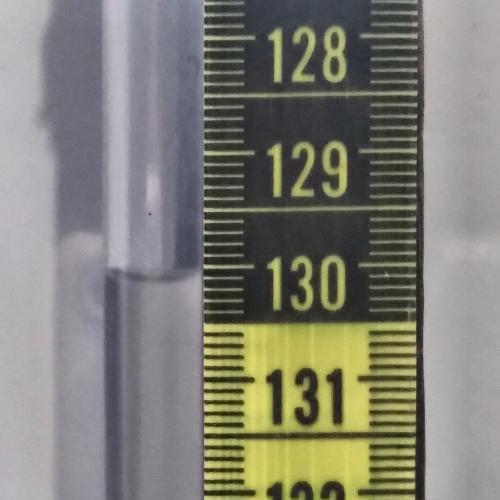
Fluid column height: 130.1 cm